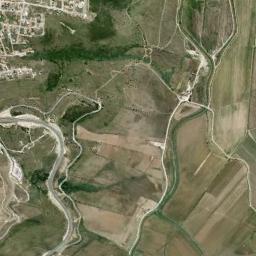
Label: rectangular_farmland